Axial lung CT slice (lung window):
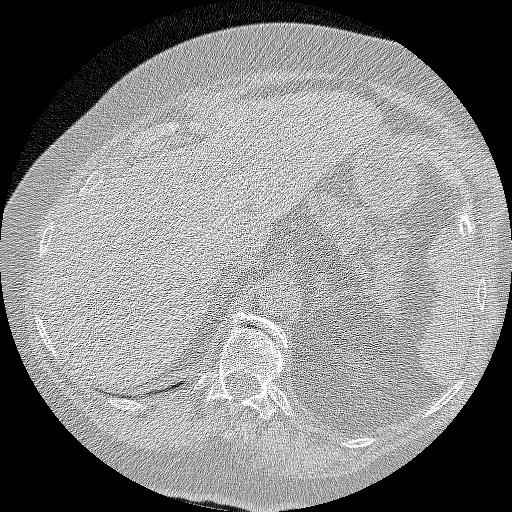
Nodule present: no